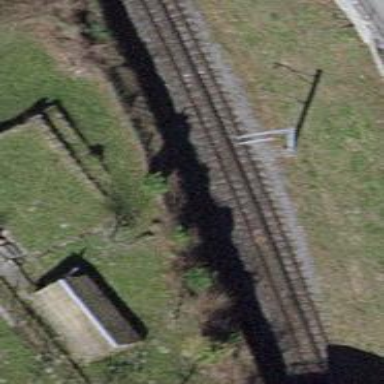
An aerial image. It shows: Retaining wall.